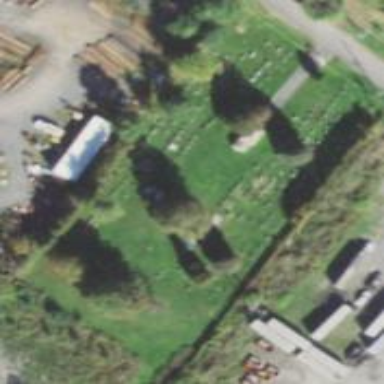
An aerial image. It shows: Cemetery.